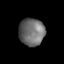
Tissue: prostate
Cell type: Epithelial cells
Senescence score: 0.3141
Nuclear area (px): 681
Mean DAPI intensity: 110.399